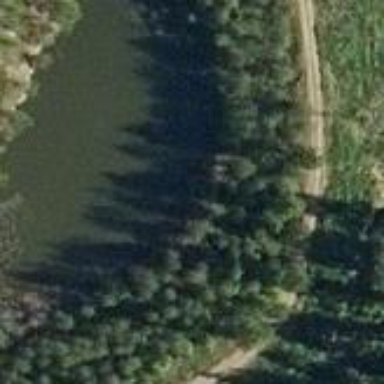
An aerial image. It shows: Pond surrounded by natural water.